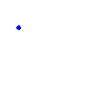
Particle: proton